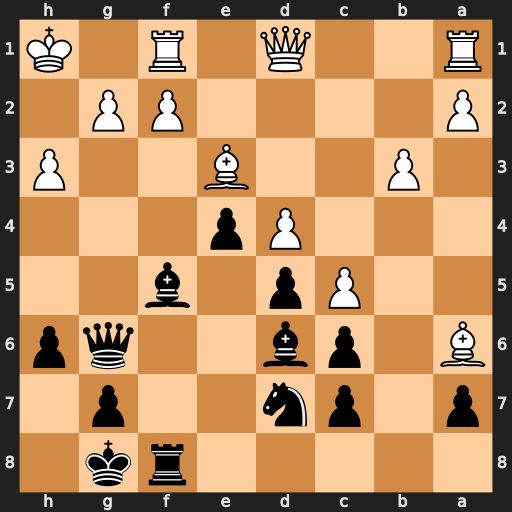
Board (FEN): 5rk1/p1pn2p1/B1pb2qp/2Pp1b2/3Pp3/1P2B2P/P4PP1/R2Q1R1K
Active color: b
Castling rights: -
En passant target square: -
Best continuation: Bxh3 gxh3 Rf3 Qxf3 exf3